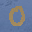
Label: 0